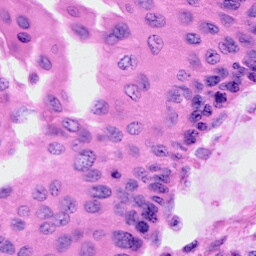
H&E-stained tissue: Cervix